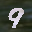
Label: 9